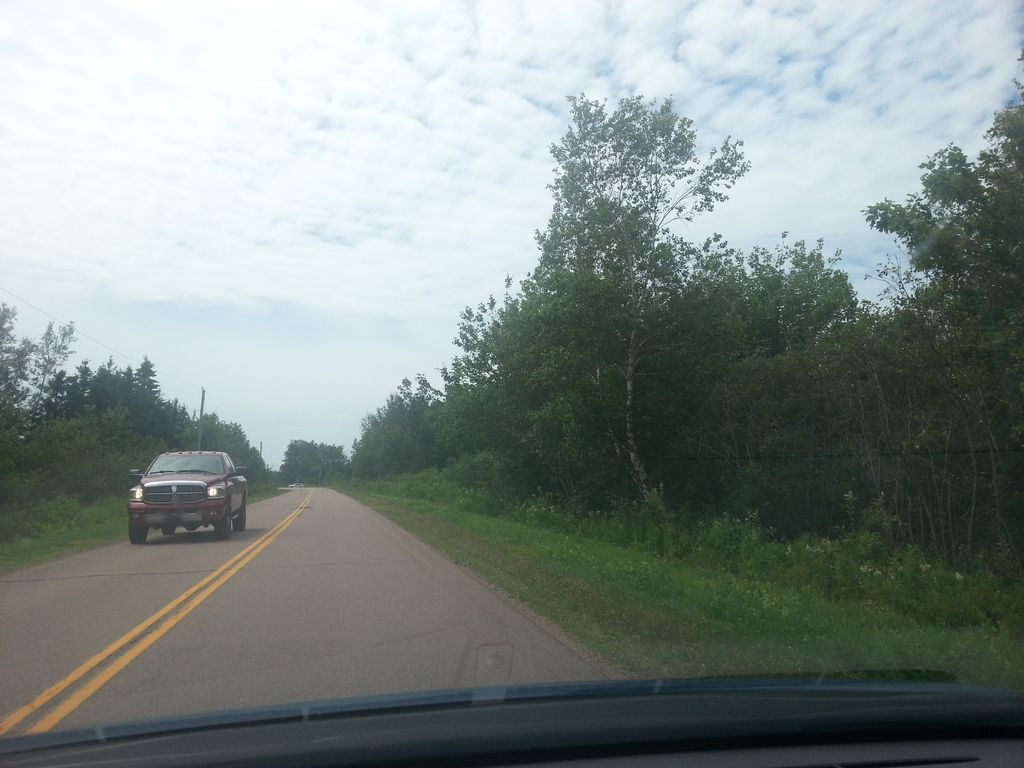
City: charlottetown